【题型】解答题　【知识点】平面几何　【难度】medium
将 $\triangle ABC$ 绕点 $A$ 按逆时针方向旋转 $\theta$ 度，并使各边长变为原来的 $n$ 倍，得 $\triangle AB'C'$，即如图$\textcircled{1}$，我们将这种变换记为 $[\theta, n]$。

(1) 如图$\textcircled{1}$，对 $\triangle ABC$ 作变换 $[60^\circ, \sqrt{3}]$ 得 $\triangle AB'C'$，则 $S_{\triangle AB'C'}:S_{\triangle ABC} = \boldsymbol{3:1}$；直线 $BC$ 与直线 $B'C'$ 所夹的锐角为 $\underline{\quad}$度；

(2) 如图$\textcircled{2}$，$\triangle ABC$ 中，$\angle BAC = 30^\circ$，$\angle ACB = 90^\circ$，对 $\triangle ABC$ 作变换 $[\theta, n]$ 得 $\triangle AB'C'$，使点 $B$、$C$、$C'$ 在同一直线上，且四边形 $ABB'C'$ 为矩形，求 $\theta$ 和 $n$ 的值；

(3) 如图$\textcircled{3}$，$\triangle ABC$ 中，$AB = AC$，$\angle BAC = 36^\circ$，$BC = 1$，对 $\triangle ABC$ 作变换 $[\theta, n]$ 得 $\triangle AB'C'$，使点 $B$、$C$、$B'$ 在同一直线上，且四边形 $ABB'C'$ 为平行四边形，求 $\theta$ 和 $n$ 的值。

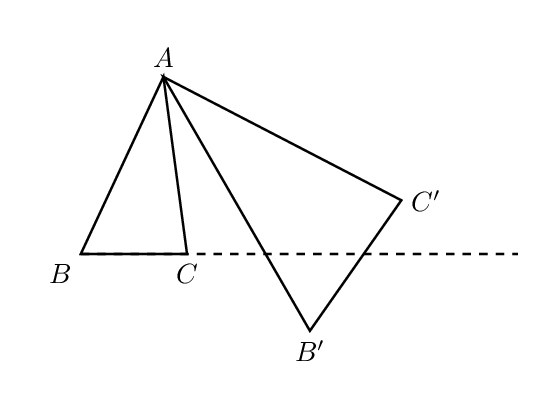
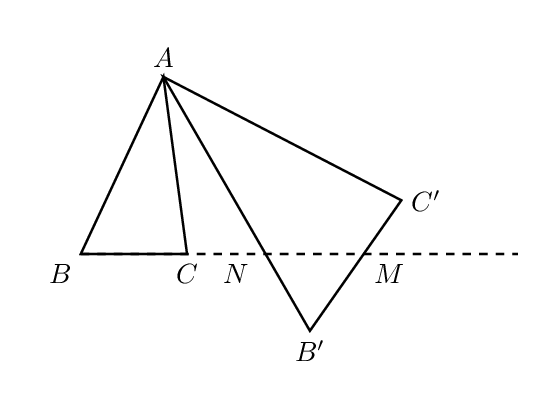
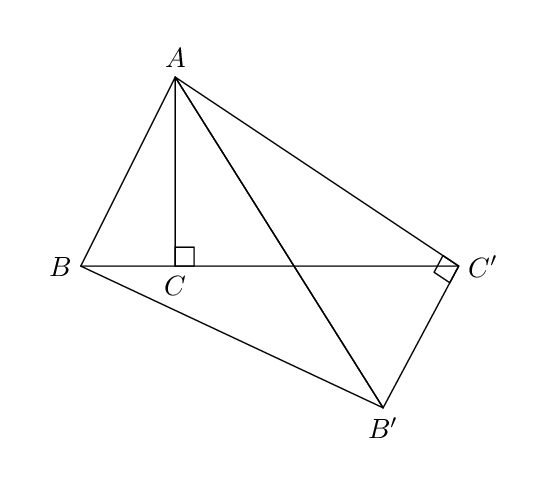
【解答】
【分析】(1) 由旋转与相似的性质，即可得 $S_{\triangle AB'C'}:S_{\triangle ABC} = 3$，然后由 $\triangle ABN$ 与 $\triangle B'MN$ 中，$\angle B = \angle B'$，$\angle ANB = \angle B'NM$，可得 $\angle BMB' = \angle BAB'$，即可求得直线 $BC$ 与直线 $B'C'$ 所夹的锐角的度数；

(2) 由四边形 $ABB'C'$ 是矩形，可得 $\angle BAC' = 90^\circ$，然后由 $\theta = \angle CAC' = \angle BAC' - \angle BAC$，即可求得 $\theta$ 的度数，又由含 $30^\circ$ 角的直角三角形的性质，即可求得 $n$ 的值；

(3) 由四边形 $ABB'C'$ 是平行四边形，易求得 $\theta = \angle CAC' = \angle ACB = 72^\circ$，又由 $\triangle ABC \backsim \triangle B'BA$，根据相似三角形的对应边成比例，易得 $AB^2 = CB \cdot BB' = CB(BC + CB')$，继而求得答案。

【解答】解：(1) 根据题意得：$\triangle ABC \backsim \triangle AB'C'$，

$\therefore S_{\triangle AB'C'}:S_{\triangle ABC} = \left(\dfrac{A'B'}{AB}\right)^2 = (\sqrt{3})^2 = 3$，$\angle B = \angle B'$，

$\because \angle ANB = \angle B'NM$，

$\therefore \angle BMB' = \angle BAB' = 60^\circ$；

故答案为：$3:1$，$60$；

(2) $\because$ 四边形 $ABB'C'$ 是矩形，

$\therefore \angle BAC' = 90^\circ$。

$\therefore \theta = \angle CAC' = \angle BAC' - \angle BAC = 90^\circ - 30^\circ = 60^\circ$。

在 $\text{Rt}\triangle ABB'$ 中，$\angle ABB' = 90^\circ$，$\angle BAB' = 60^\circ$，

$\therefore \angle AB'B = 30^\circ$，

$\therefore n = \dfrac{AB'}{AB} = 2$；

(3) $\because$ 四边形 $ABB'C'$ 是平行四边形，

$\therefore AC' \parallel BB'$，

又 $\because \angle BAC = 36^\circ$，

$\therefore \theta = \angle CAC' = \angle AC'B' = 72^\circ$。

$\therefore \angle BB'A = \angle BAC = 36^\circ$，而 $\angle B = \angle B$，

$\therefore \triangle ABC \backsim \triangle B'BA$，

$\therefore AB:BB' = CB:AB$，

$\therefore AB^2 = CB \cdot BB' = CB(BC + CB')$，

而 $CB' = AC = AB = B'C'$，$BC = 1$，

$\therefore AB^2 = 1(1 + AB)$，

$\therefore AB = \dfrac{1 \pm \sqrt{5}}{2}$，

$\because AB > 0$，

$\therefore n = \dfrac{B'C'}{BC} = \dfrac{1 + \sqrt{5}}{2}$。

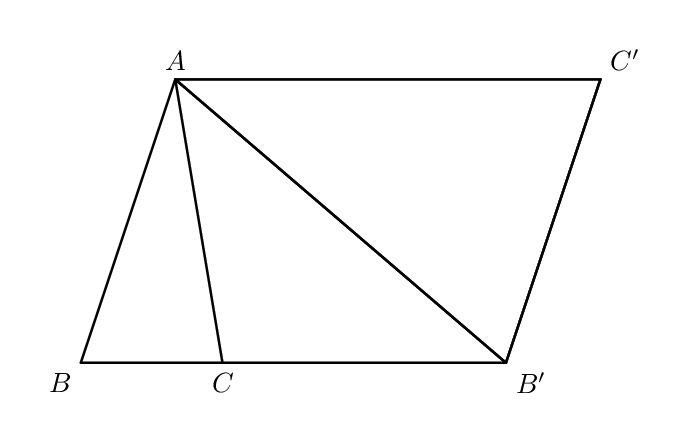